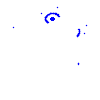
Particle: pion